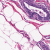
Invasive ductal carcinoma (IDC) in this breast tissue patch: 0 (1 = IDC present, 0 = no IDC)